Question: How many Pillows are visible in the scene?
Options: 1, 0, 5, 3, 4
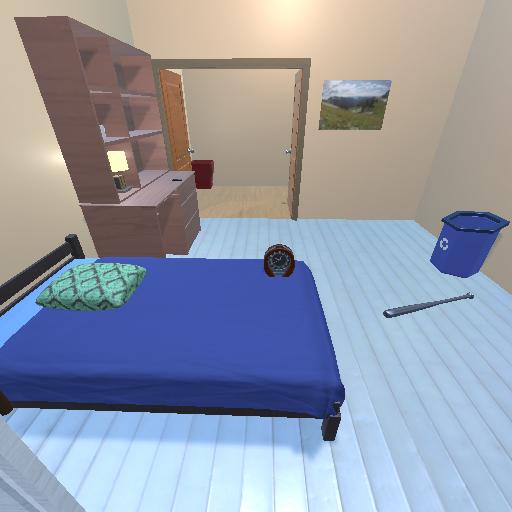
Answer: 1